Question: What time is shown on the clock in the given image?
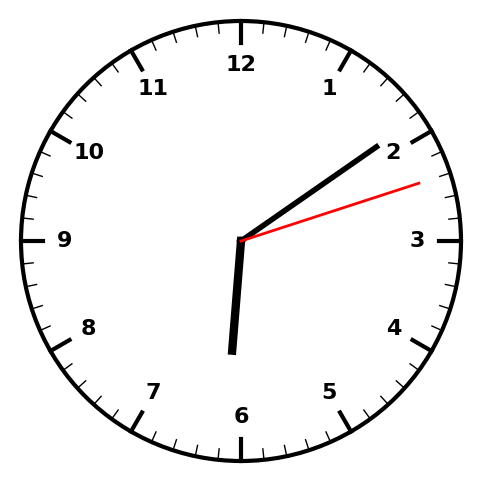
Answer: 06:09:12